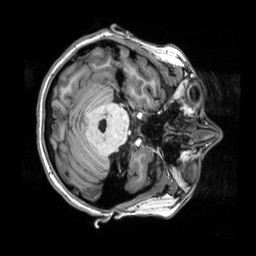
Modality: T1w
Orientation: axial
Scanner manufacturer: siemens
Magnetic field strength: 3 T
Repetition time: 2.5 s
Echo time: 0.00343 s